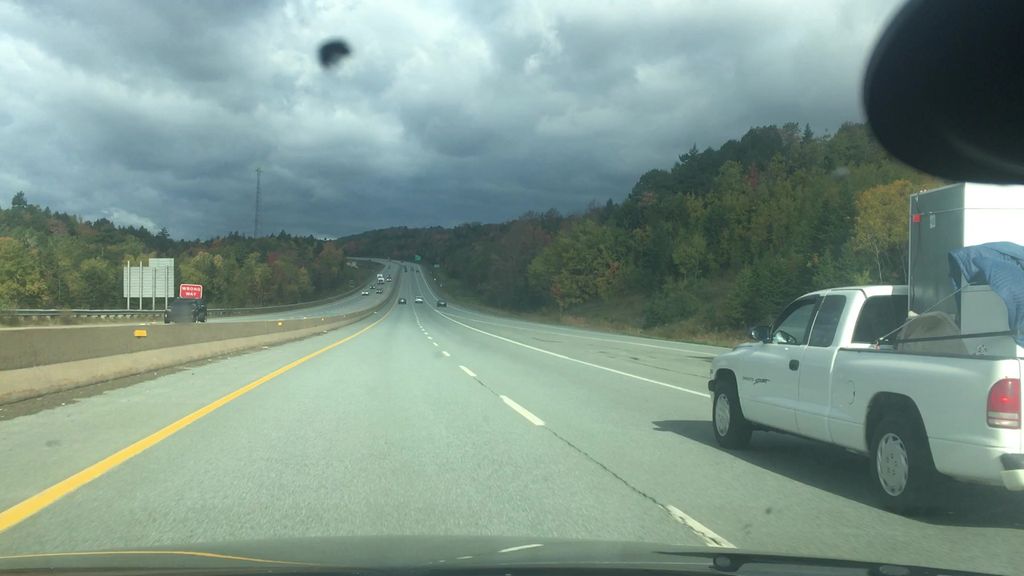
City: halifax